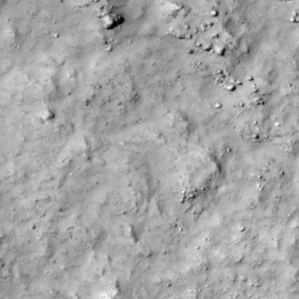
Label: non_frost